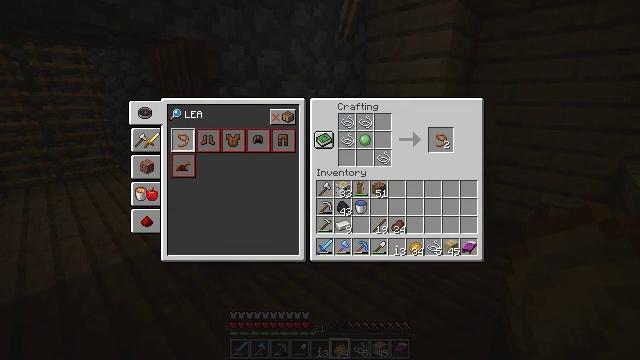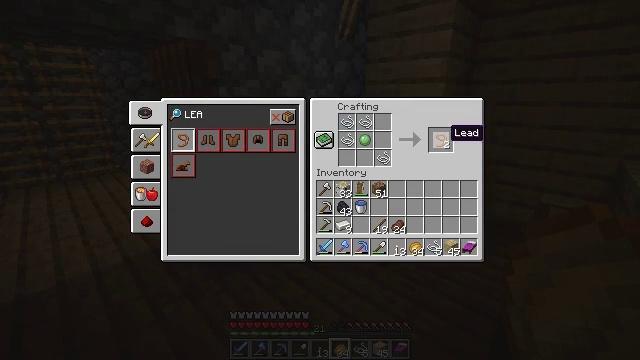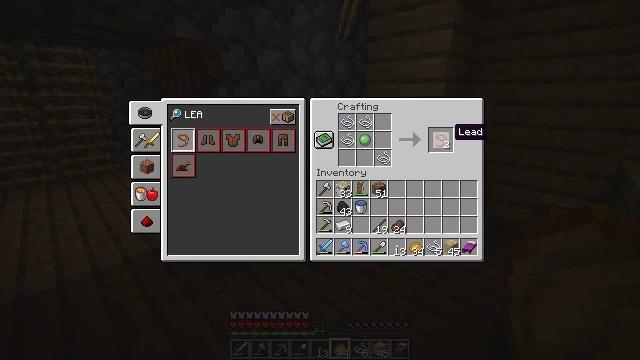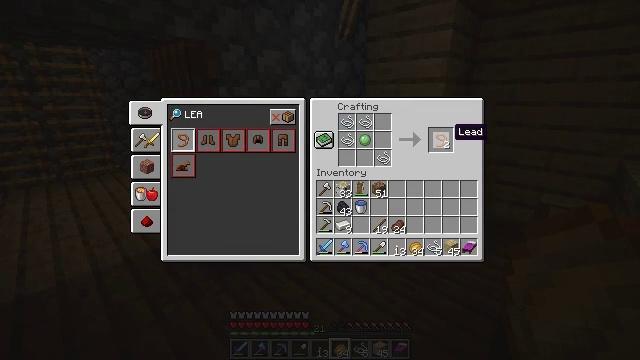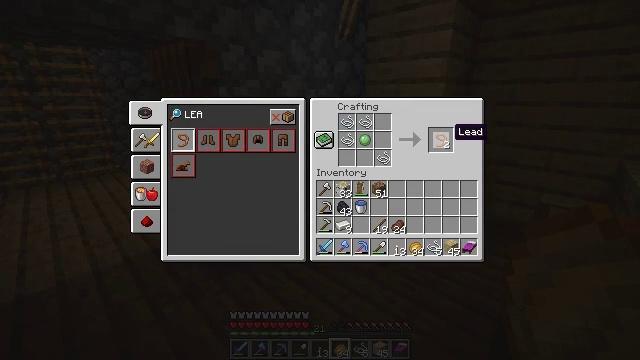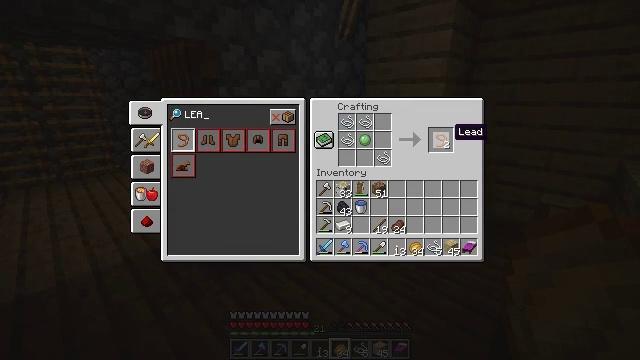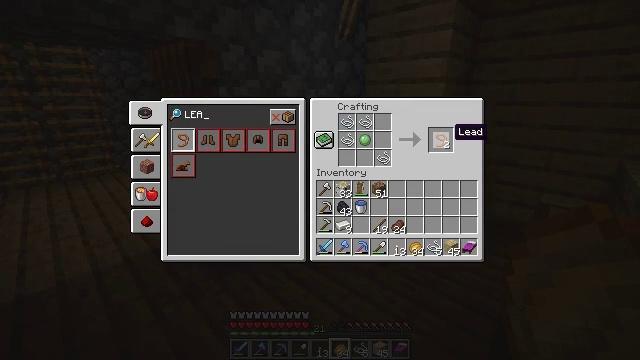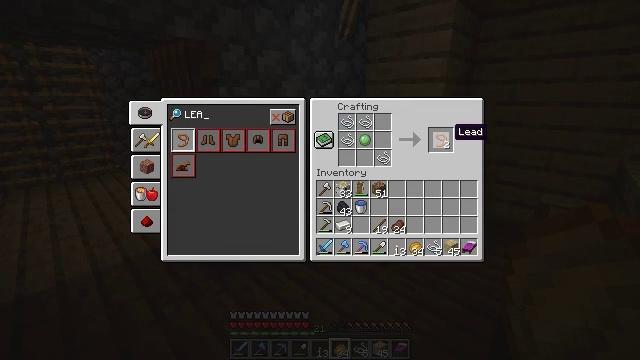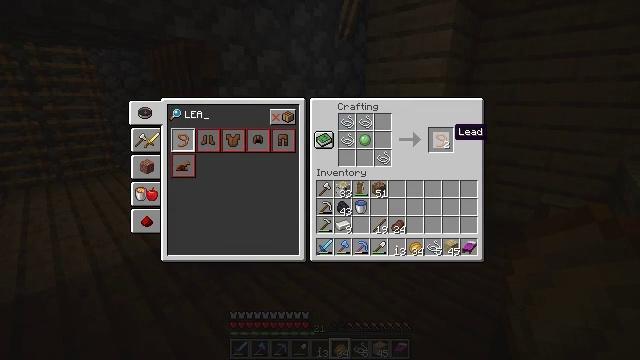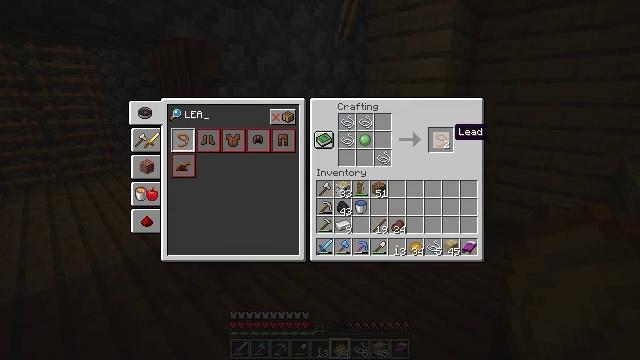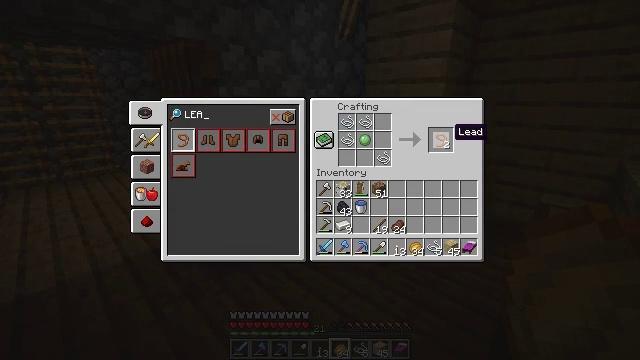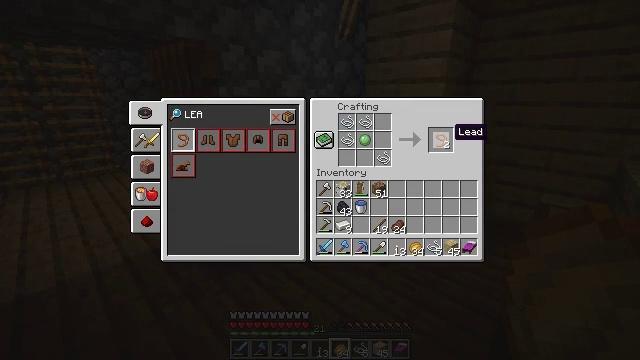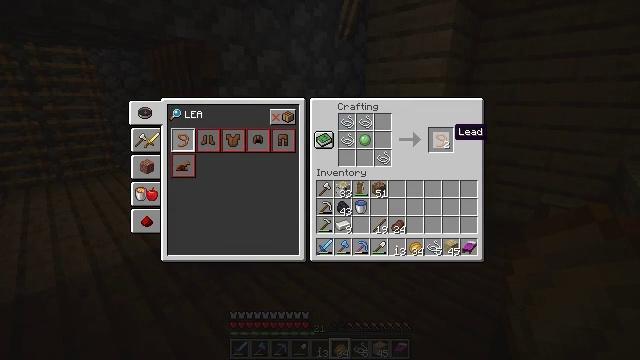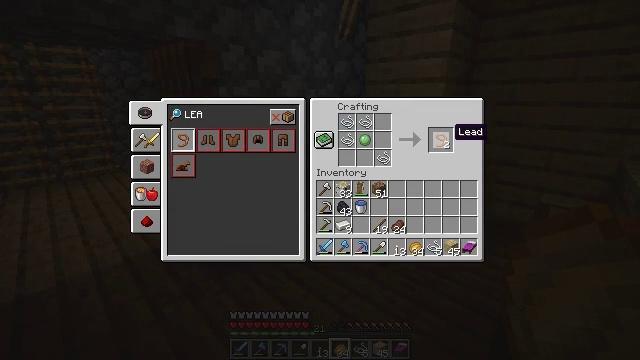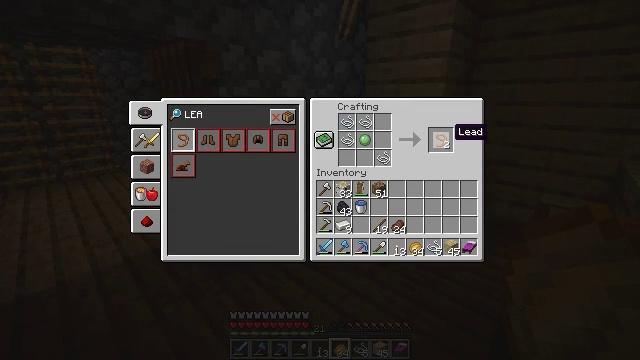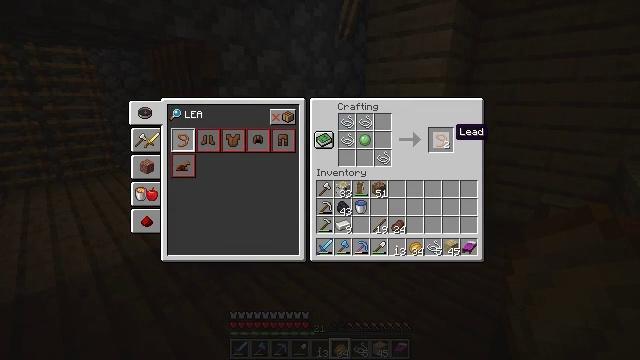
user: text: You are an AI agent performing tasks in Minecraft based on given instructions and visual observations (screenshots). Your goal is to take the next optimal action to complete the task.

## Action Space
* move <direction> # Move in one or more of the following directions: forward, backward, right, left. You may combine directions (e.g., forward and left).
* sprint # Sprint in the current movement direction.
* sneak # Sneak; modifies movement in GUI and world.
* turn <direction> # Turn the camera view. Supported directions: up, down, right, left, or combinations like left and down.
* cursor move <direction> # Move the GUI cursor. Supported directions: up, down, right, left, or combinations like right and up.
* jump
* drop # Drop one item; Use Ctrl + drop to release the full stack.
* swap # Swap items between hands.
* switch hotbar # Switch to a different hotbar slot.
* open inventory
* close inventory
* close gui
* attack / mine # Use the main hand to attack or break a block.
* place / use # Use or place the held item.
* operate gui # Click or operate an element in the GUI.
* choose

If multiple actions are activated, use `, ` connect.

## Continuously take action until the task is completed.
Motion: motion action
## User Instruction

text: Combine materials in the crafting grid to craft a lead.
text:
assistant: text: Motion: cursor move right
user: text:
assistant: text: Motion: no_op
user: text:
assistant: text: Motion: no_op
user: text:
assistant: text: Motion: no_op
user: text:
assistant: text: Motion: no_op
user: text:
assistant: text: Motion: no_op
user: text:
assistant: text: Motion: no_op
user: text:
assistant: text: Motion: no_op
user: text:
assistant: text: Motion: no_op
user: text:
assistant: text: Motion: no_op
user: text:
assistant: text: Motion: no_op
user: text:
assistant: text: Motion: no_op
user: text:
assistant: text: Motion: no_op
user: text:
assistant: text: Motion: no_op
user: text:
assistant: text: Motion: no_op
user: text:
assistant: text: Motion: no_op
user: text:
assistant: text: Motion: no_op
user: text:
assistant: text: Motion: no_op
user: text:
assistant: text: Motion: no_op
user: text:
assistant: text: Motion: no_op
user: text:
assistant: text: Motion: no_op
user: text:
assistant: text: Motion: no_op
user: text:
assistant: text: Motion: no_op
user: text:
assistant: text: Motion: operate gui
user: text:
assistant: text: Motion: operate gui
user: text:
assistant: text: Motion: no_op
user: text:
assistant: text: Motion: cursor move down
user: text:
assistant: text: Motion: no_op
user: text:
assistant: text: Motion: no_op